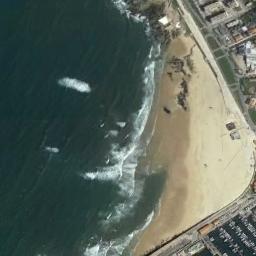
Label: beach